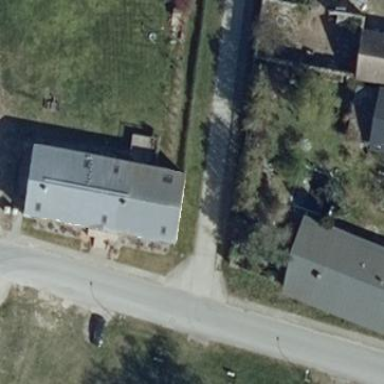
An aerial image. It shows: Detached building with gabled roof.